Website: crate-barrel
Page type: customer-info-address
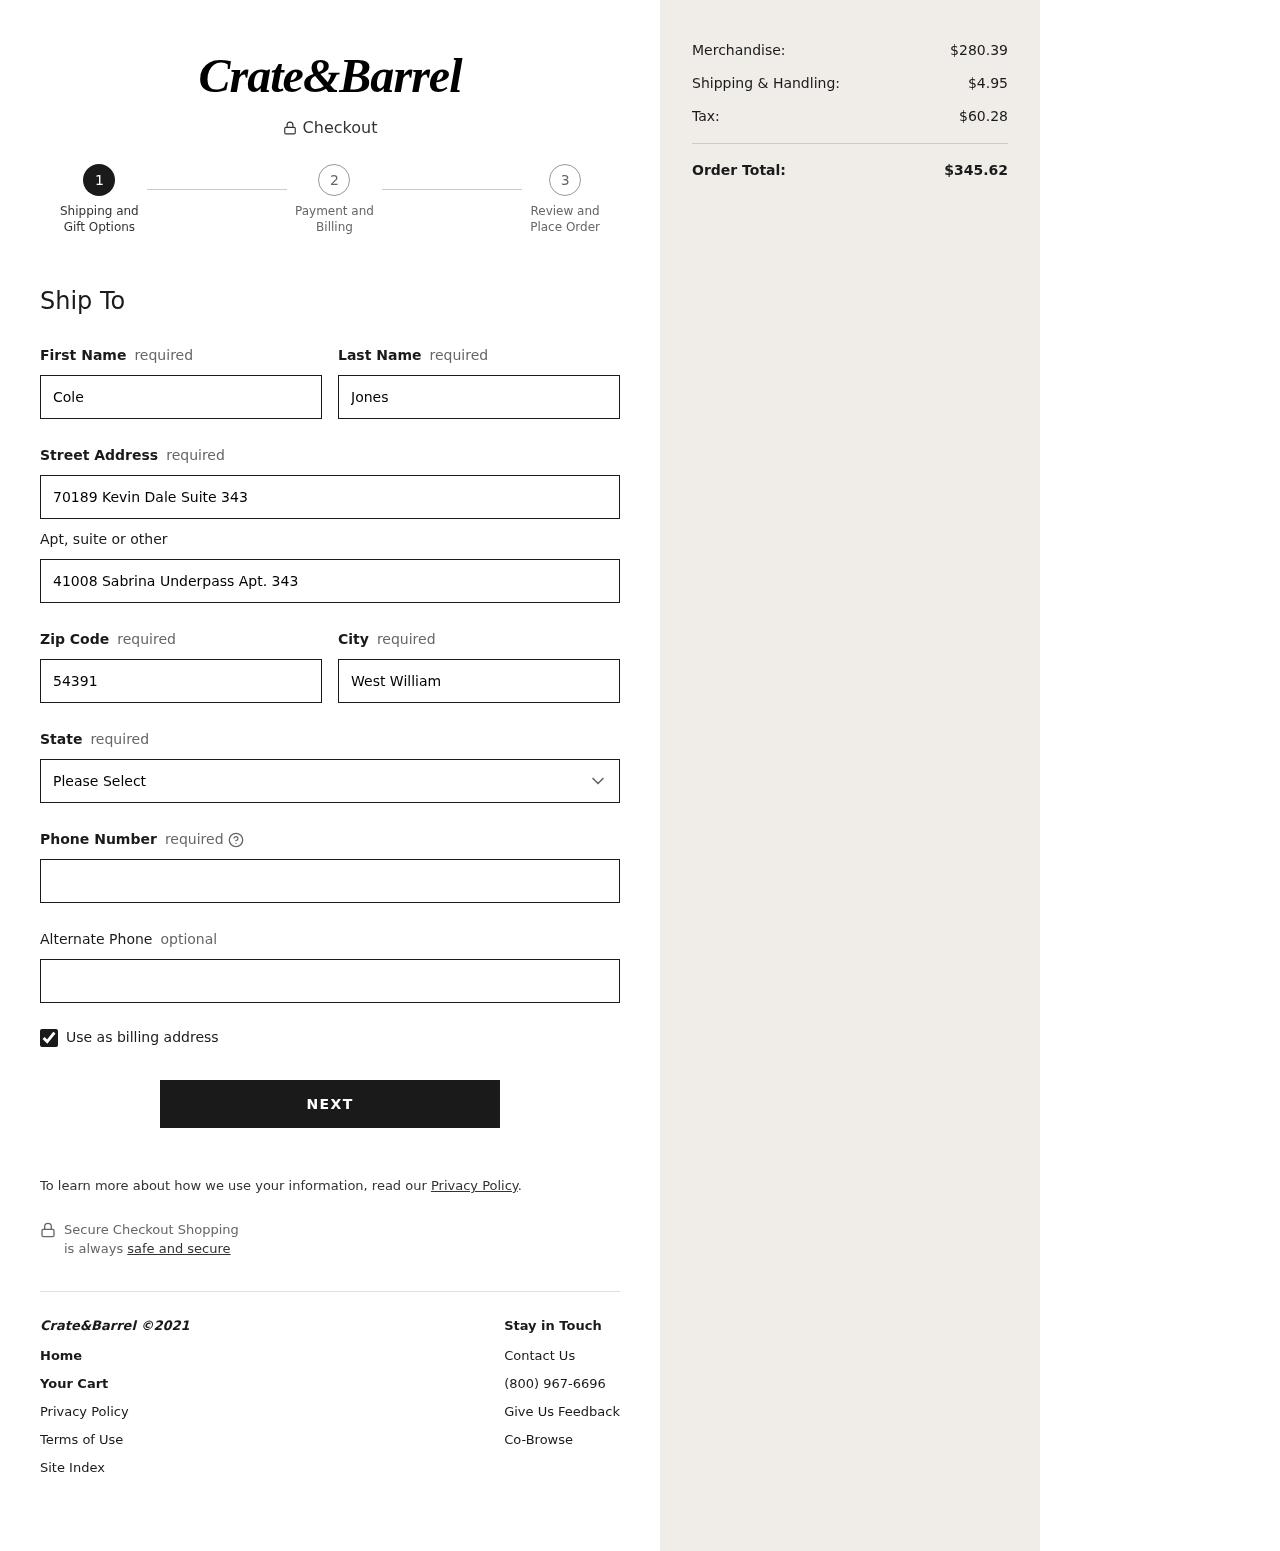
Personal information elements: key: PII_STATE
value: Illinois
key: PII_FIRSTNAME
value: Cole
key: PII_LASTNAME
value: Jones
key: PII_STREET
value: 70189 Kevin Dale Suite 343
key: PII_STREET2
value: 41008 Sabrina Underpass Apt. 343
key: PII_POSTCODE
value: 54391
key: PII_CITY
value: West William
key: PII_PHONE
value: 5189030208
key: PII_PHONE_ALT
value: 2668047002
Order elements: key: ORDER_SUBTOTAL
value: $280.39
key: ORDER_SHIPPING_COST
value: $4.95
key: ORDER_TAX
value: $60.28
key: ORDER_TOTAL
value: $345.62